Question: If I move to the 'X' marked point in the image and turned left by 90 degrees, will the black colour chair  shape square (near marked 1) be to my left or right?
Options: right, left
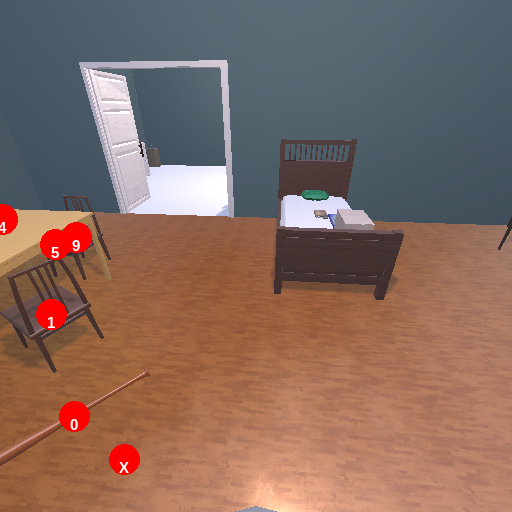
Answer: right